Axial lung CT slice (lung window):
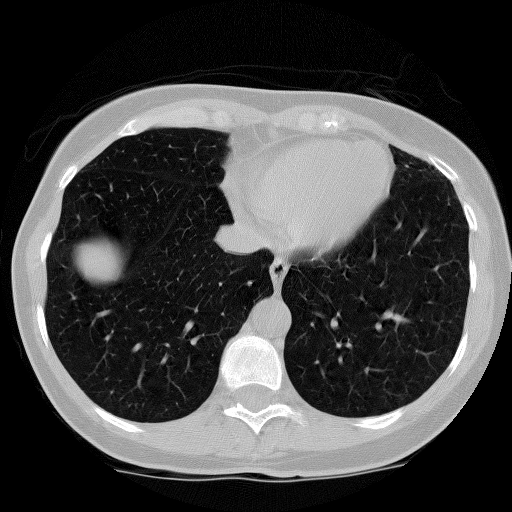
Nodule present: no